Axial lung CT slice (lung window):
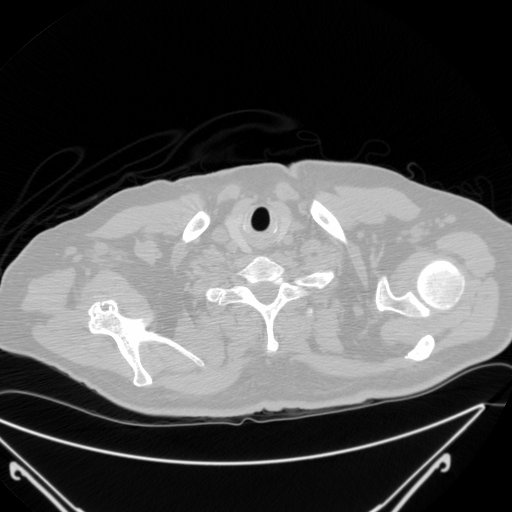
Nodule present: no